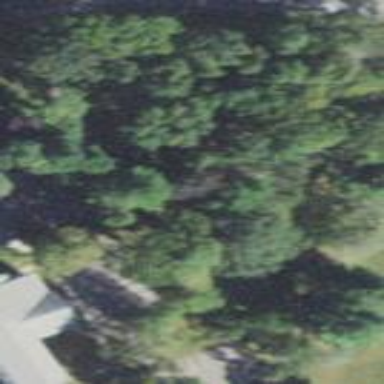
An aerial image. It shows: Mixed woodland area with variety of leaf types and cycles.